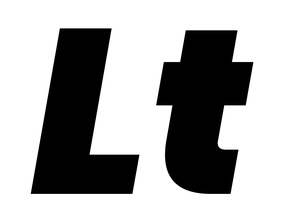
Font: Poppins-BlackItalic